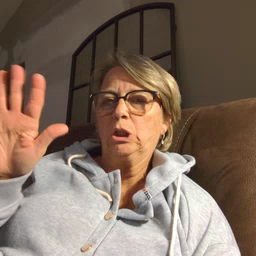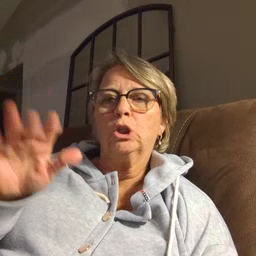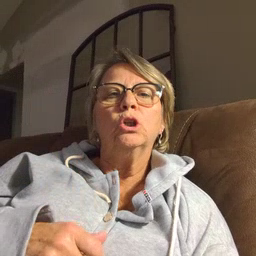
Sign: finish